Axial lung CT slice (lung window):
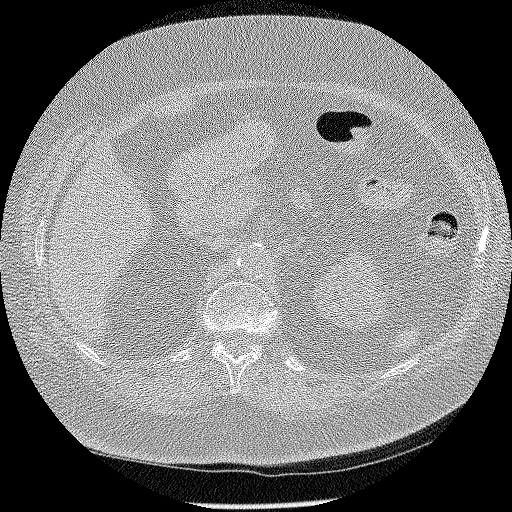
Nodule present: no